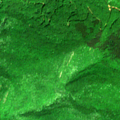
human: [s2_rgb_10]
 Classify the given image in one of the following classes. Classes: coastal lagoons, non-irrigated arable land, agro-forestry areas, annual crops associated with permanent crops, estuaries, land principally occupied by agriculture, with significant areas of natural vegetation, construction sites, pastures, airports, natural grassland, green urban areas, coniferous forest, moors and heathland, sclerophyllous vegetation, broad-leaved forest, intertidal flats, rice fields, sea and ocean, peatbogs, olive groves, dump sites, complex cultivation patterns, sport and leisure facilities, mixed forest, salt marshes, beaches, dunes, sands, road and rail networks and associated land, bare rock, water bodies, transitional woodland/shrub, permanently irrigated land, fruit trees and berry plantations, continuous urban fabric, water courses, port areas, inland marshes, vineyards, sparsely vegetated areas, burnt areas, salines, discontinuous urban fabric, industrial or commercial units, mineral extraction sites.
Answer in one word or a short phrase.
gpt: broad-leaved forest, mixed forest, transitional woodland/shrub